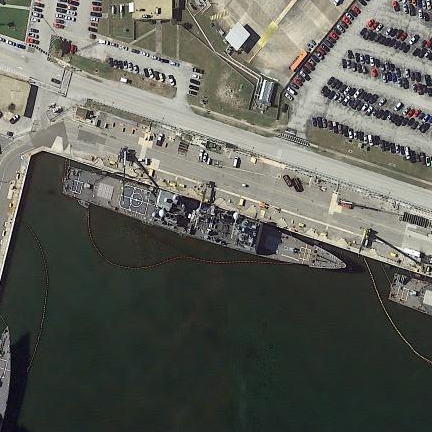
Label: cruiser